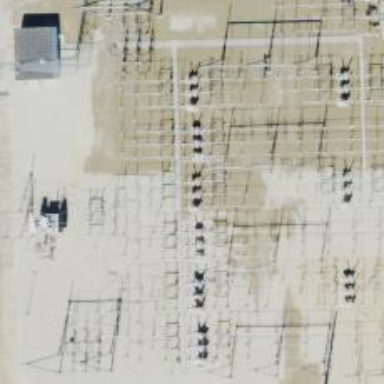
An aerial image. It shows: Switch for power supply.